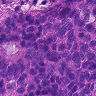
Metastatic tissue present: yes